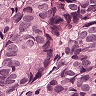
Metastatic tissue present: yes